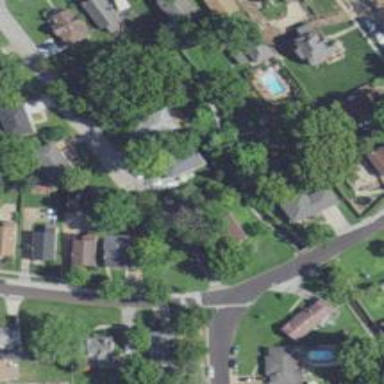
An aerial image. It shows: Residential road.